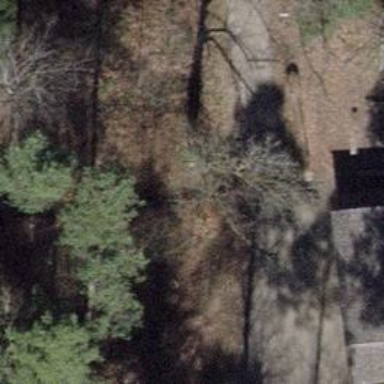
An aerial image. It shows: Culvert tunnel.